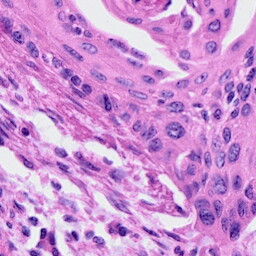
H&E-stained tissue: Cervix